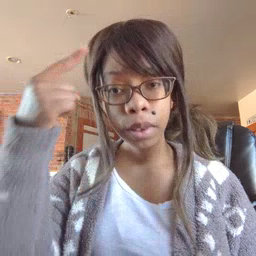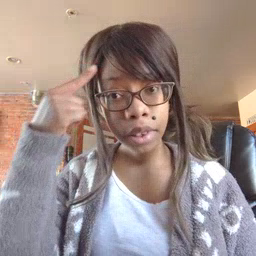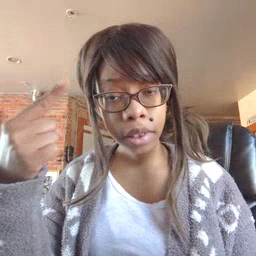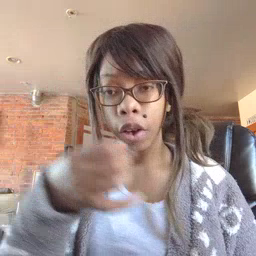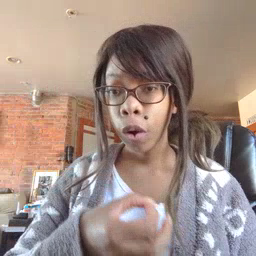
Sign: penny